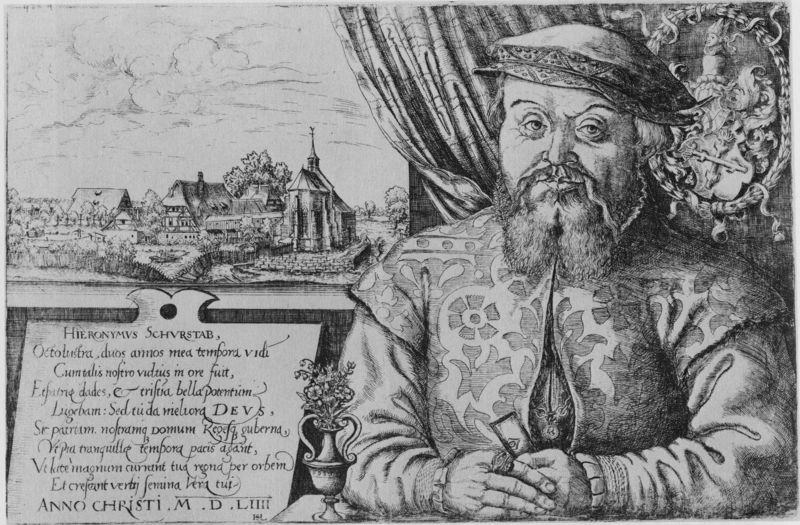
Titel: Bildnis des Hieronymus Schurstab
Künstler: Hanns Lautensack
Institution: (Seriendruck)
Schlagwörter: hand, himmel, mann, fluss, landschaft, stadt, blume, blumen, fenster, hintergrund, hut, mund, ausblick, blick, muster, bart, mütze, augen, gesicht, bild, bildnis, hände, niederlande, portrait, porträt, vorhang, brüstung, kirche, mantel, reich, stoff, händler, kaufmann, brustbild, frontal, renaissance, vase, lächeln, holzschnitt, schrift, ansicht, dorf, graphik, tafel, dick, kartusche, gobelin, ernst, inschrift, strauss, platte, weste, ring, dom, druck, radierung, stich, bleistift, helm, wappen, wams, schlüssel, emblem, kupferstich, schrifttafel, hieronymus, wohlstand, anno, gewamd, hermann, lautensack, schurstab, inschfrift